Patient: sex M, age 58
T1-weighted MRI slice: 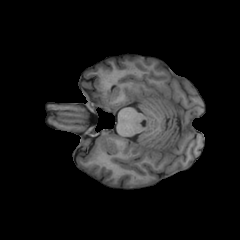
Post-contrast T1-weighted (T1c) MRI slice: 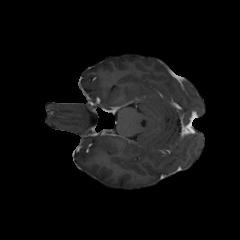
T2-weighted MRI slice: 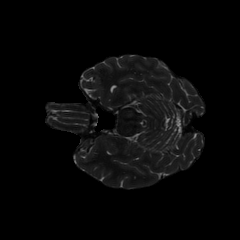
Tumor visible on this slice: no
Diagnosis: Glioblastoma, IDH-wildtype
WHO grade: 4